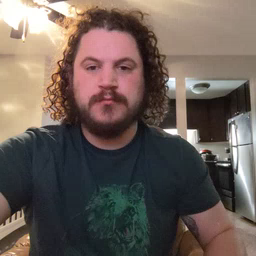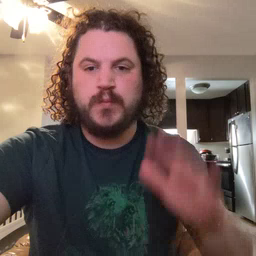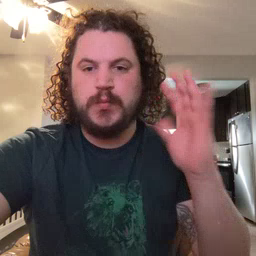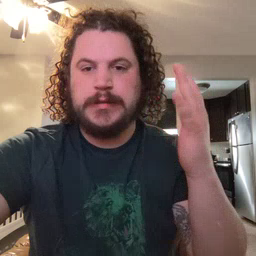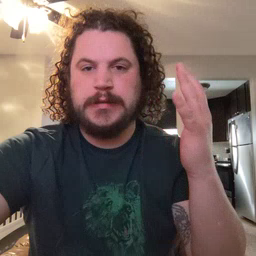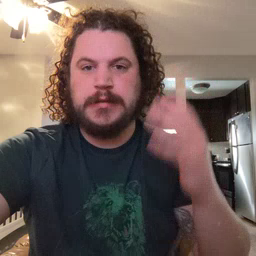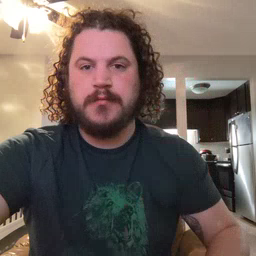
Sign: tree